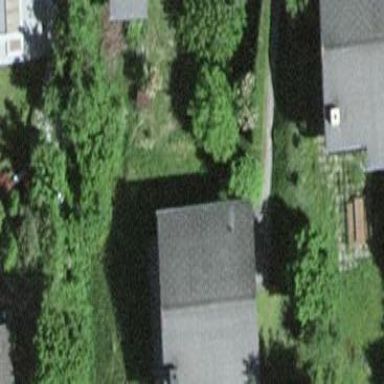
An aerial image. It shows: Simple house.